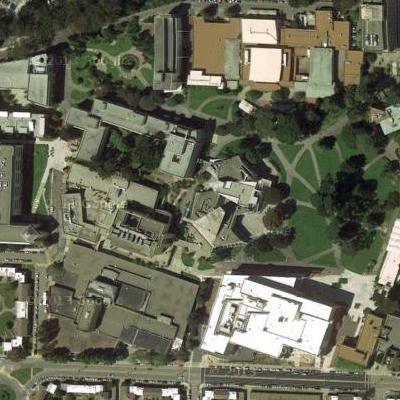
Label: Industry